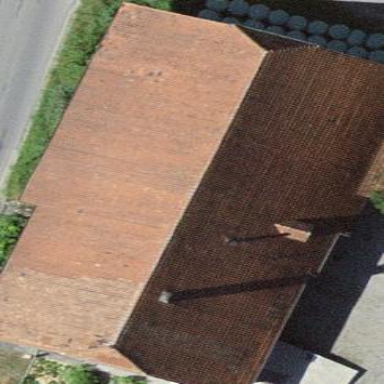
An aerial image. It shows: Farm building.